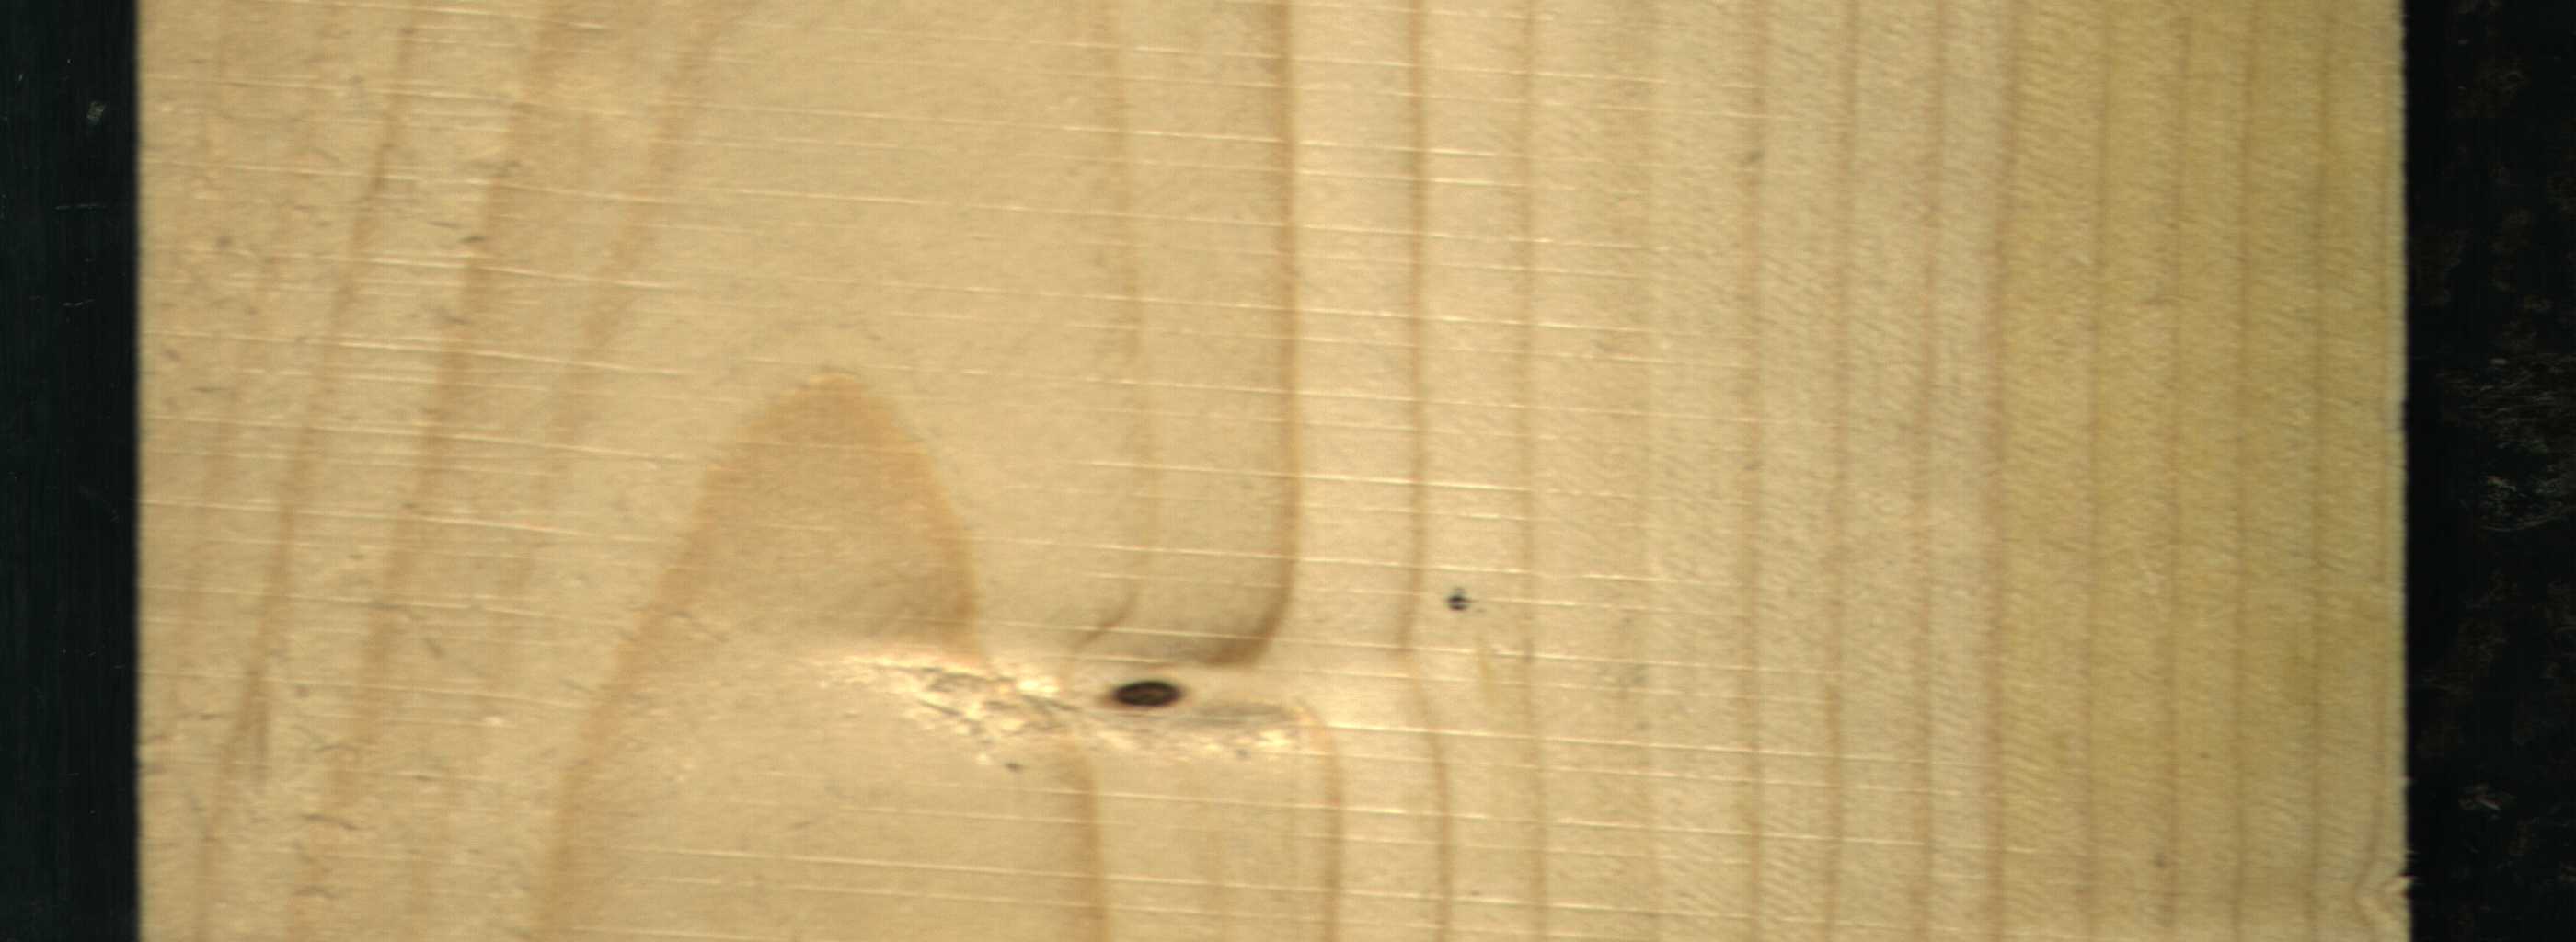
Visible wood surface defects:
Dead_Knot